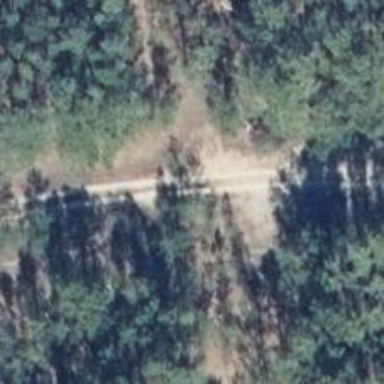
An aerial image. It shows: Sandy track road with grade4 tracktype.